Question: I want to design a database with two table, related to each other.
But I can't relate one row to more than one row in another table.
PLUS: I just want use MySQL ability . don't like to seprate them with "," or other signs and let my PHP app check all rows
this pic might help you to understand the problem :

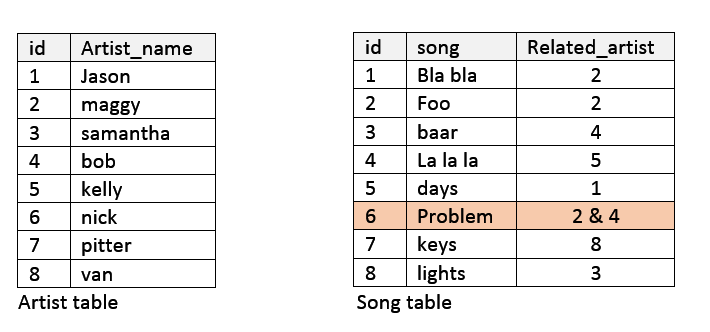
Answer: You have m-n relation, which means that one artist can have more than one song, but also one song can have more artists (the problem you point out). So the link between songs and artists cannot be in the songs table as you suggest, neither in the 'artists' table - you can have only one record per row.
You need another table that relates songs and artists:
'''
song_id artist_id
1 2
2 2
...
6 2
6 4
...
'''